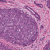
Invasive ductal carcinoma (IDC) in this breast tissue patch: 1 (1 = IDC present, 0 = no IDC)